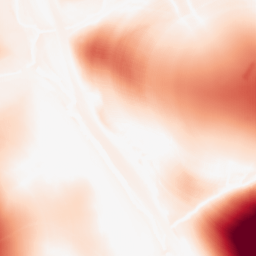
Category: morphological
Decomposition family: tophat
Decomposition parameters: size: 100
mode: white
Upsampling method: fft_zeropad
Upsampling parameters: scale: 2
Upsampling scale: 2